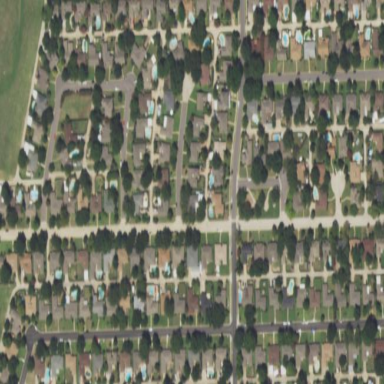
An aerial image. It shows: Residential neighbourhood.